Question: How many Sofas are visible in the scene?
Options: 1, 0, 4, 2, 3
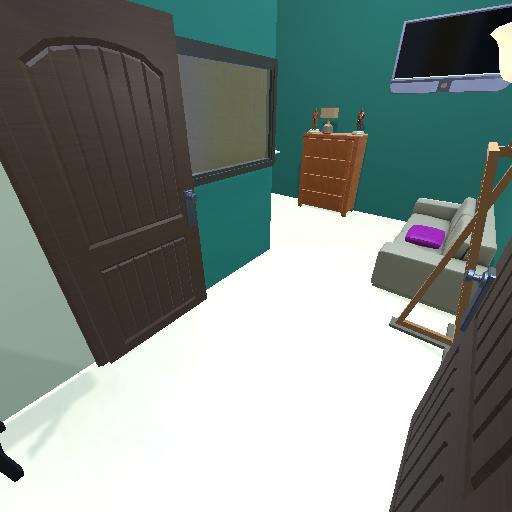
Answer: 1